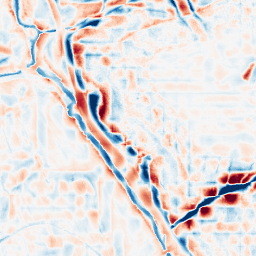
Category: wavelet
Decomposition family: wavelet_biorthogonal
Decomposition parameters: wavelet: bior2.4
level: 4
Upsampling method: quartic
Upsampling parameters: scale: 8
Upsampling scale: 8